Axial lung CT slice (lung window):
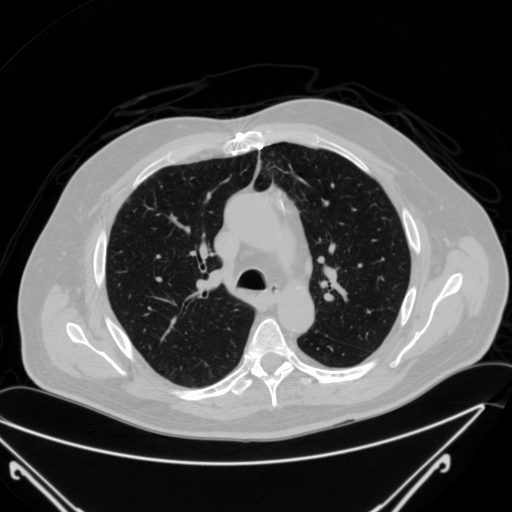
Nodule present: no